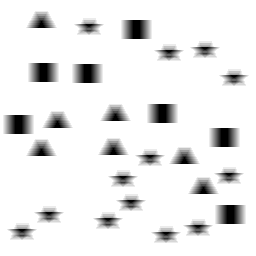
Squares: 7
Triangles: 7
Stars: 13
Total shapes: 27